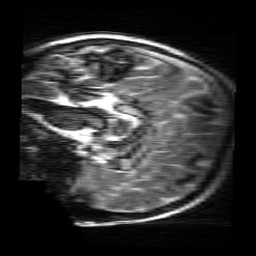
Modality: MP2RAGE
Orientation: sagittal
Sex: female
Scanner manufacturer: siemens
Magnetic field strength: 3 T
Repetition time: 5 s
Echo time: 0.00355 s